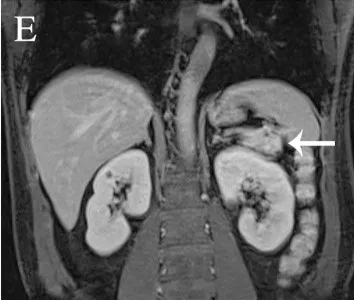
Coronal MRI imaging (E).
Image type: radiology (mri)